Question: I am trying to set a simple replacement in my URL query strings.
I have an absolute path in my query string I would like to be replaced by a custom string.
'''
FROM http://acme.com/a/path?file=DIR/this.file&foo=2
TO http://acme.com/a/path?file=/long/absolute/path/to/this.file&foo=2
'''
These are my directives:
'''
# [sudo a2enmod rewrite]
RewriteCond %{QUERY_STRING} ^(.*)file=DIR(.*)$
RewriteRule ^/a/path /a/path?%1file=/long/absolute/path/to%2
'''
With such a configuration, replacement does not work, 'DIR' passes through.
I configured a 'LogLevel' to 'trace1' in my Apache2 configuration but I get nothing in my 'access.log' and no useful feedback in 'error.log'.
The question is:

---
:
- <URL>
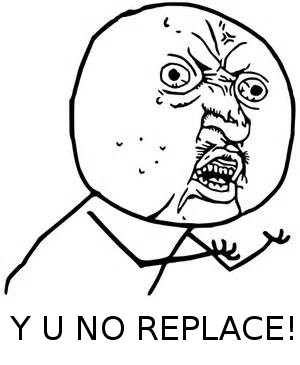
Answer: This works for me(I've added flags R and L):
'''
RewriteEngine on
RewriteCond %{QUERY_STRING} ^(.*)file=DIR(.*)$
RewriteRule ^/a/path /a/path?%1file=/long/absolute/path/to%2 [R,L]
'''
See also <URL>